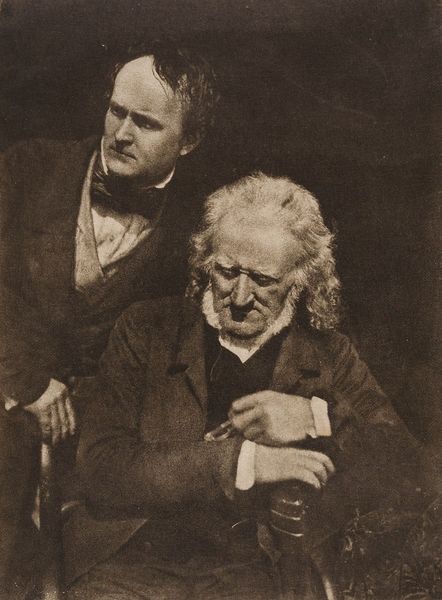
Titel: John Henning und Alexander Handyside Ritchie
Künstler: David Octavius Hill
Standort: Hamburg
Institution: Museum für Kunst und Gewerbe Hamburg
Schlagwörter: mann, figur, person, foto, fotografie, photographie, doppelbildnis, doppelportrait, photo, bildhauer, lichtbild, historische, japanpapier, bildwerke, heliogravur, angewandte und bildende kunst, hessische systematik, künstler, persönlichkeit, porträtfotografie, porträtphotographie, doppelporträt, heliogravüre, photogravüre, fotogravüre, kartonpassepartout